Chest X-ray. View position: PA
Patient age: 62
Patient sex: F
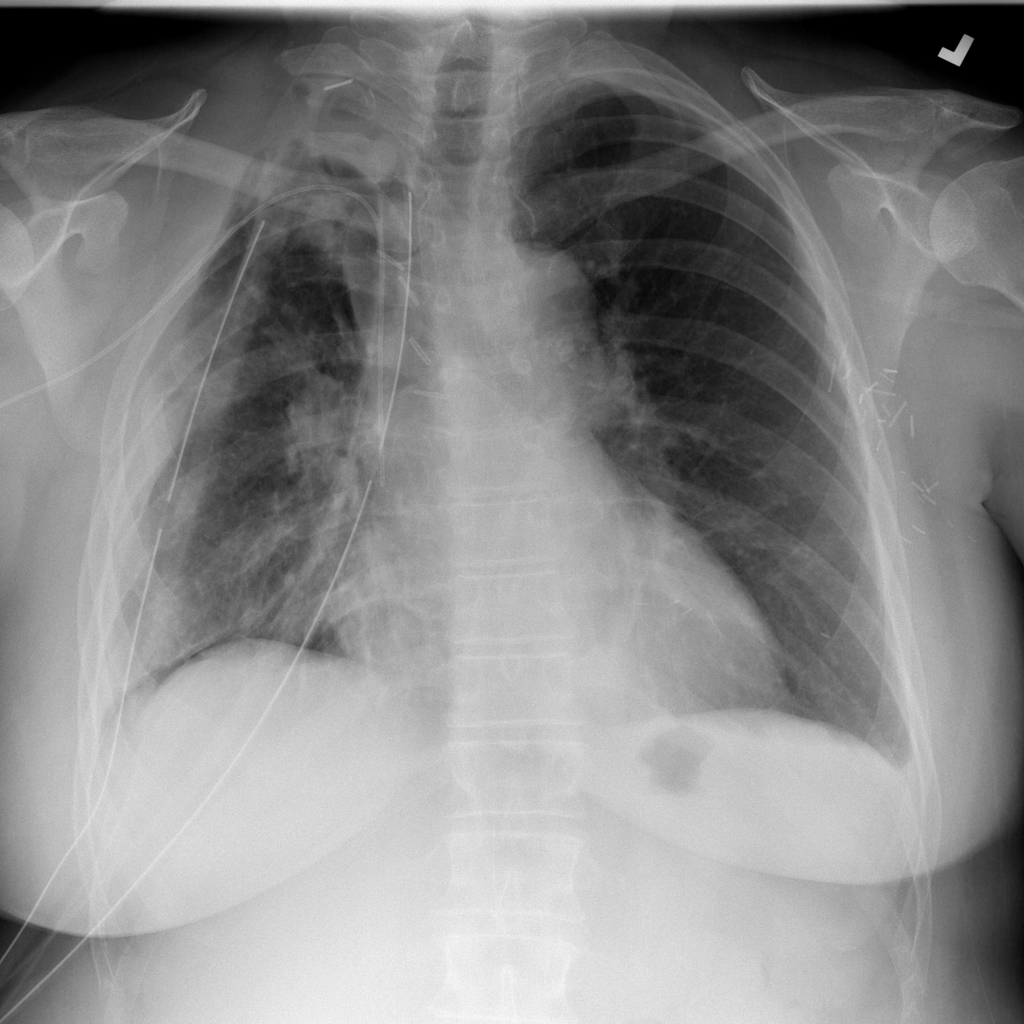
Finding: Pneumothorax